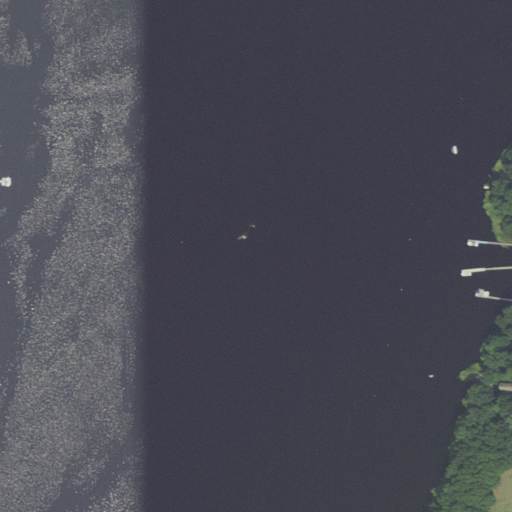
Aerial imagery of island in Massachusetts named Whale Rock containing open water, herbaceous wetlands, shrub, mixed forest, woody wetlands, open development, evergreen forest, grassland, and deciduous forest